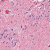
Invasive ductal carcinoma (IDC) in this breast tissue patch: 1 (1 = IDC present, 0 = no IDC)